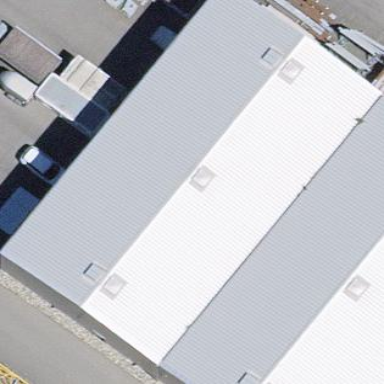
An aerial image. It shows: The roof of the building is gabled in shape.